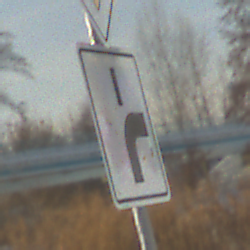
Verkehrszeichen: VerlaufVorfahrtsstrasse8
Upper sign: Vorfahrtsstrasse
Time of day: MorningAfternoon
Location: Outdoor (Suburban)
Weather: PartlyCloudy
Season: NotSpecified
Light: Natural